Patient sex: M
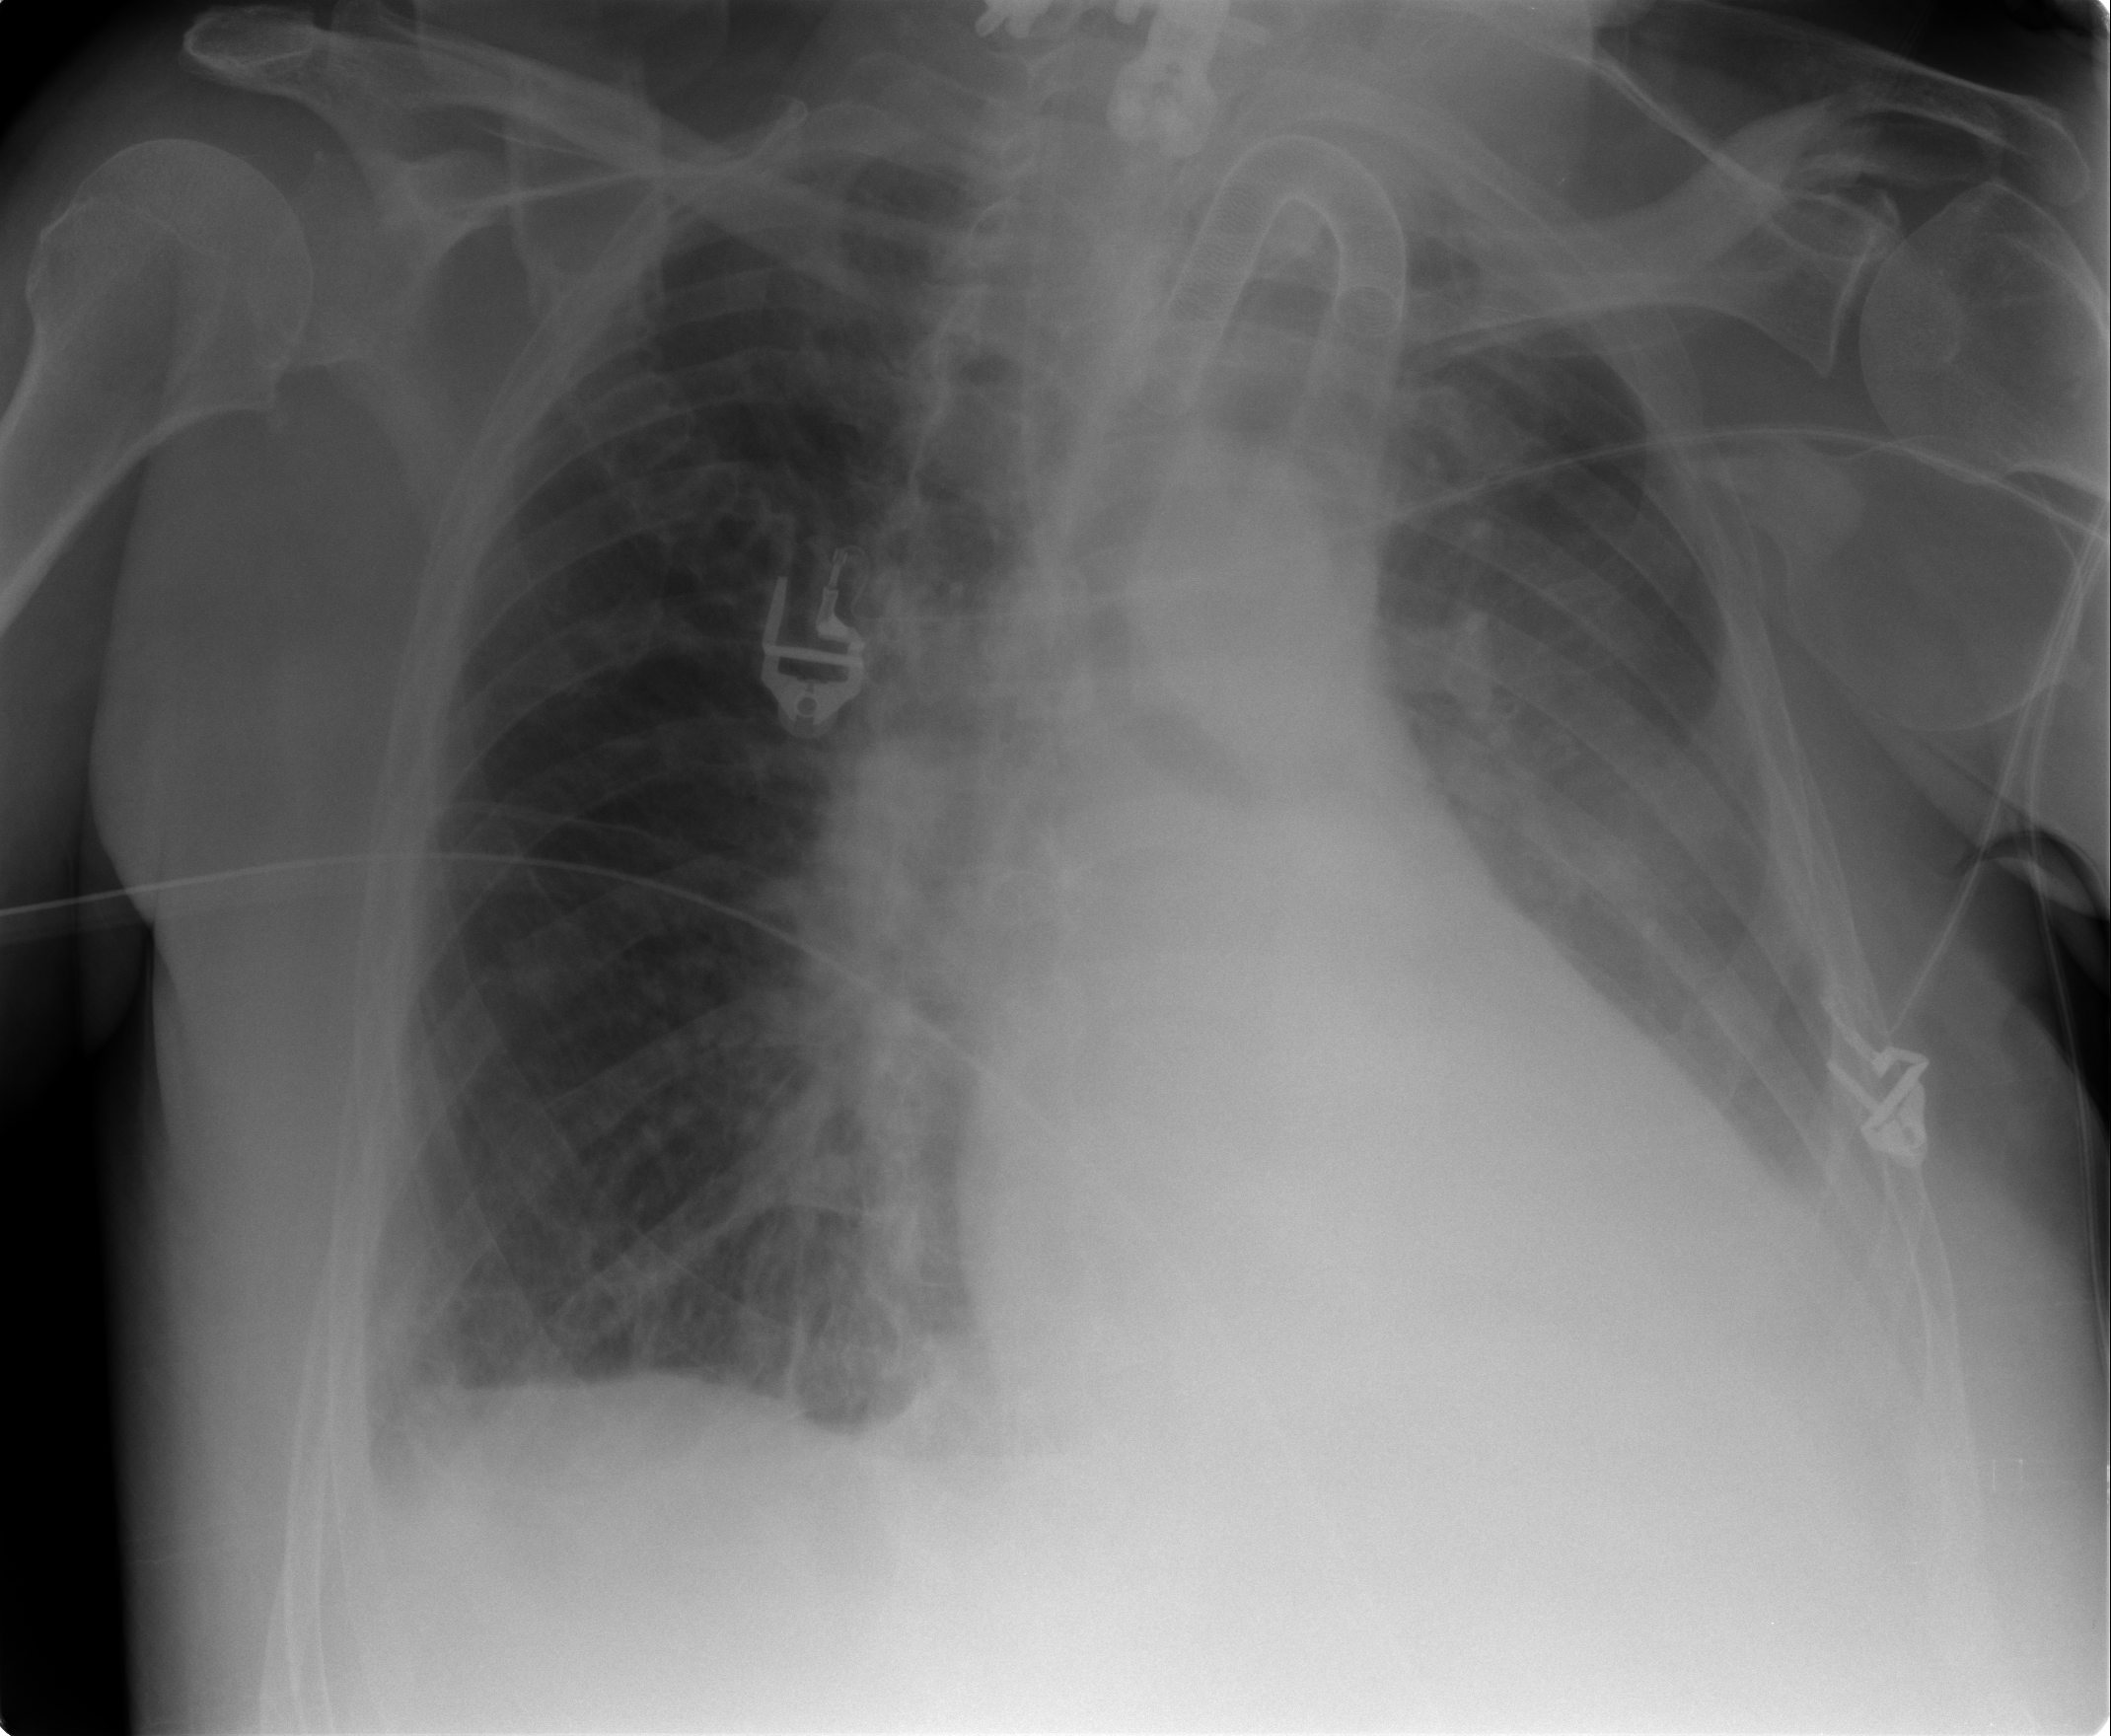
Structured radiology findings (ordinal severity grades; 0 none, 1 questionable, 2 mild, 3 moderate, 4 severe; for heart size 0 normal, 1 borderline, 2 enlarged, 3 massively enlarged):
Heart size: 0
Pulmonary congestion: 2
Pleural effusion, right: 1
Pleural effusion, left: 1
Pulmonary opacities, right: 0
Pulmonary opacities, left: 1
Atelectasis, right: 1
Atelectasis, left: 1